Question: I am interested in simple rect clipping in Directx9.

On the top picture you see what I get.
I want to get what is on the bottom picture without changing the coordinates and/or viewport.
Meaning, I will draw the entire circle but Directx9 will just clip it.
It would be preferable that clip rect will be given in WINDOW coordinates, so it will not be affected by current state transformations.
In additions, it should affect everything going from now on to window, including polygons, sprites, textures, text etc.
Can somone suggest how to do this?
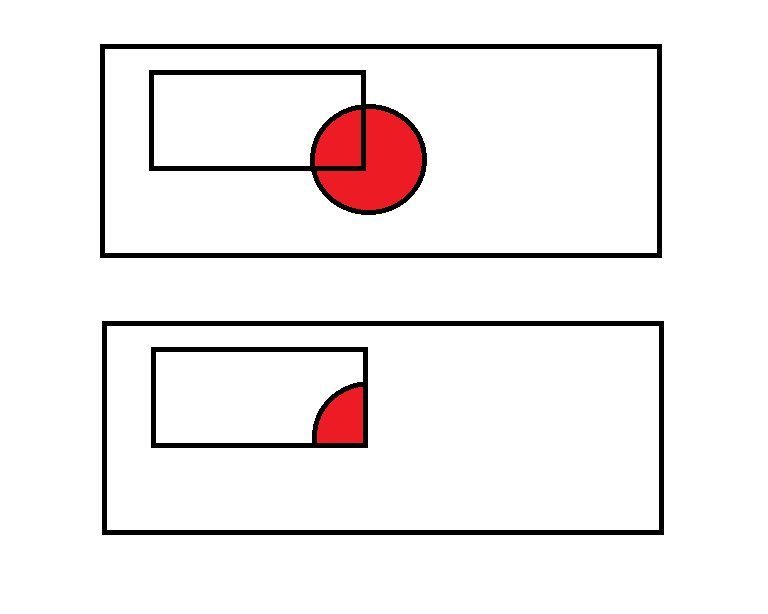
Answer: You're describing a scissor test, which is built into the directx device.
See <URL>
More specifically, you just set the rectangle in screen coordinates using <URL>
And then enable the scissor test by calling
'''
device->SetRenderState( D3DRS_SCISSORTESTENABLE , TRUE );
'''